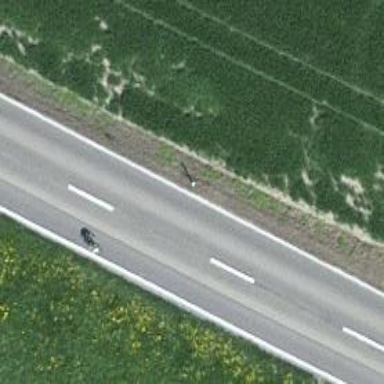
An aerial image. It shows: Secondary road with asphalt surface.